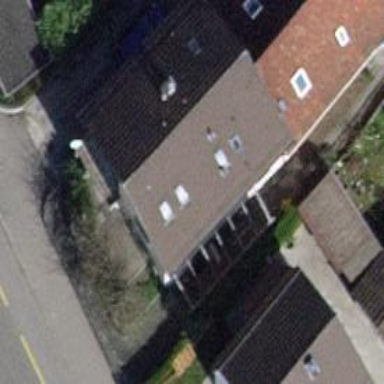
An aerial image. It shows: Detached building.